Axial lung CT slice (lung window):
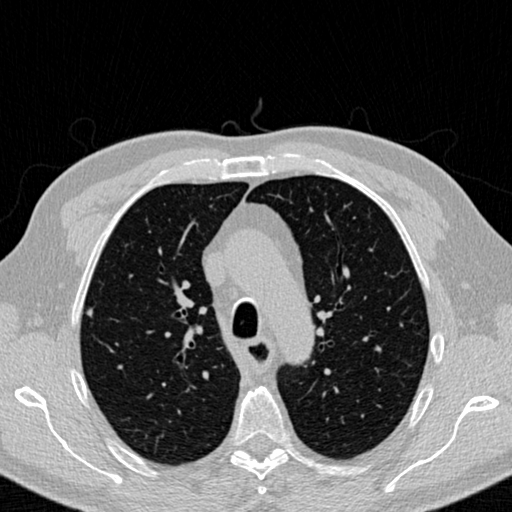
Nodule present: yes
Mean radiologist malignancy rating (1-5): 2.75